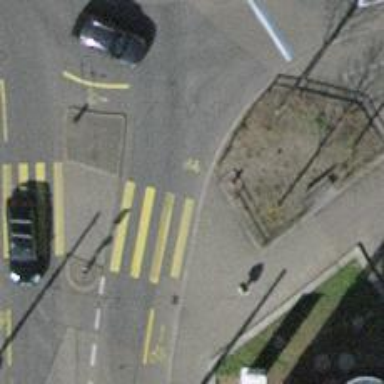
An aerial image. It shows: Uncontrolled zebra crossing with notable zebra markings.